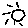
Label: sun